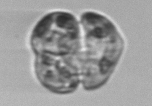
Label: Karenia